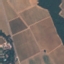
Label: PermanentCrop